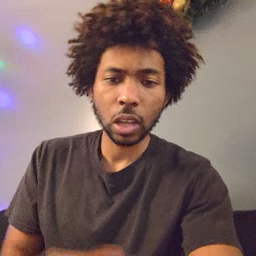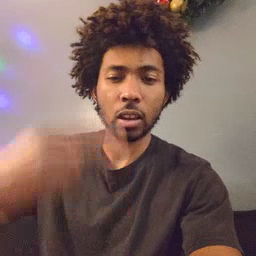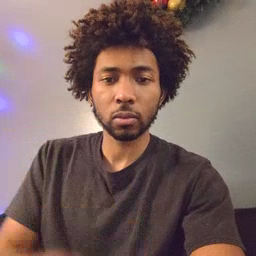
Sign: high